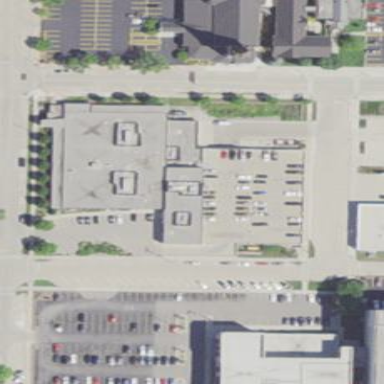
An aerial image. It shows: Police building.